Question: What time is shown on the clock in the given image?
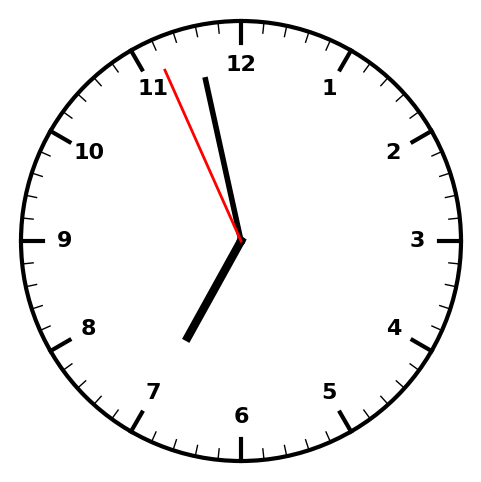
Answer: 06:57:56